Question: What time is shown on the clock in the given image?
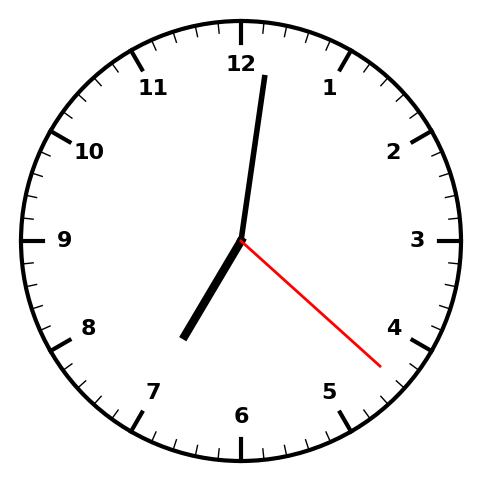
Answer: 07:01:22